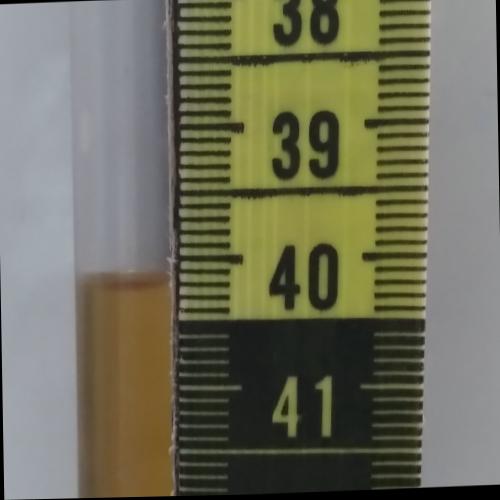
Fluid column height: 40.2 cm